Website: lowes
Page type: customer-info-address
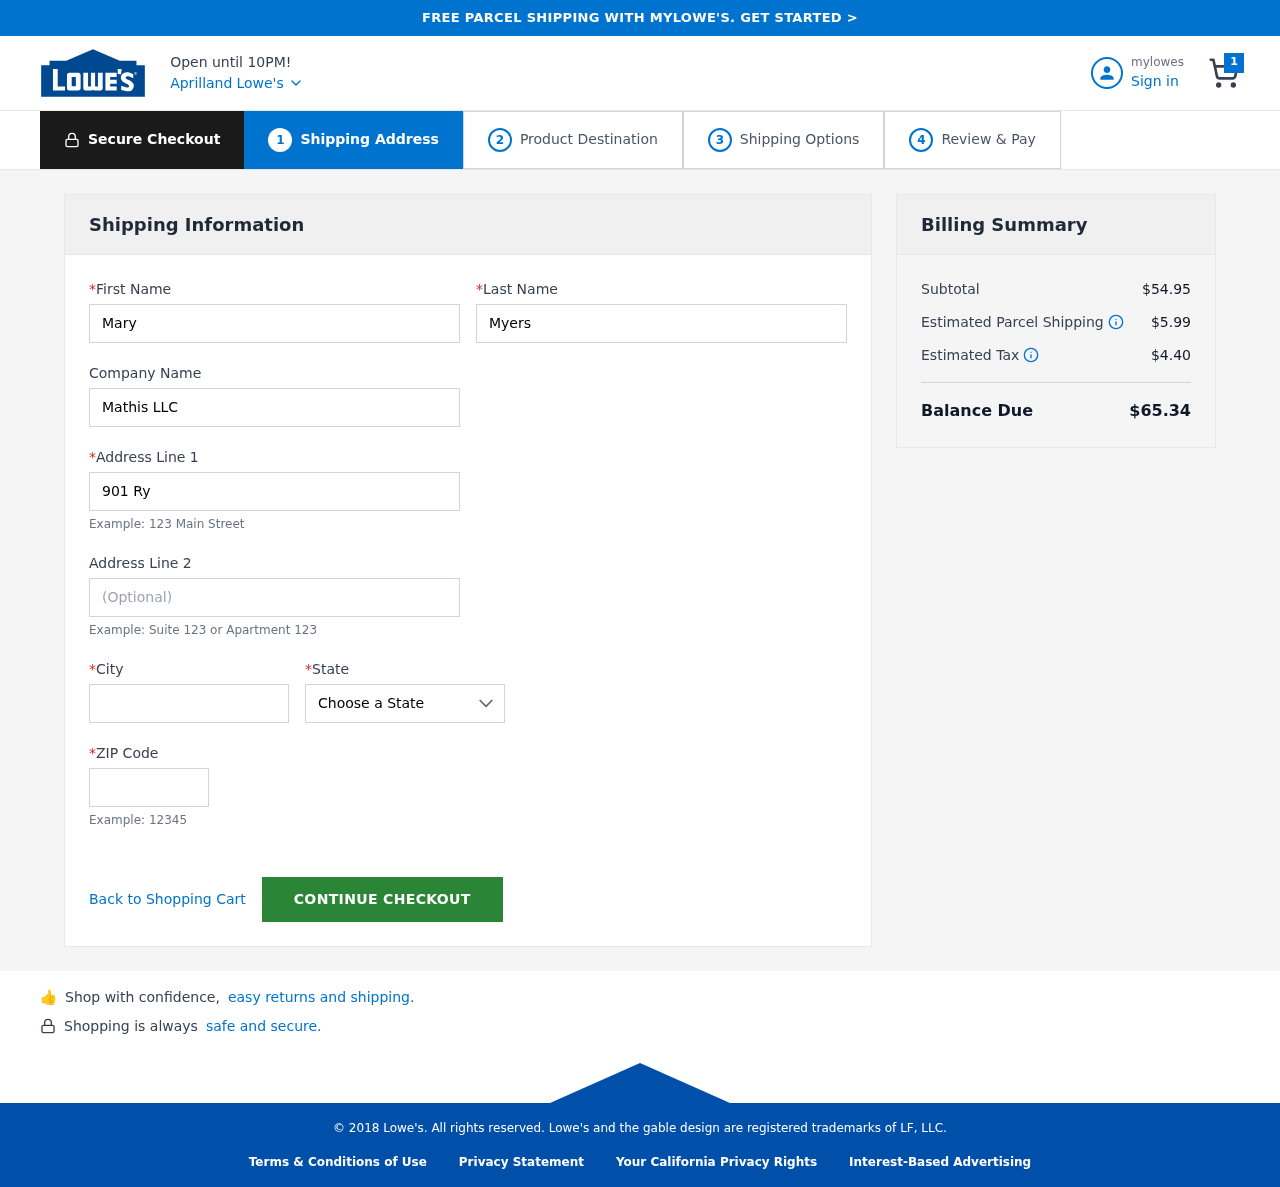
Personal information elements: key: PII_CITY
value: Aprilland
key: PII_COMPANY
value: Mathis LLC
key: PII_FIRSTNAME
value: Mary
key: PII_LASTNAME
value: Myers
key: PII_POSTCODE
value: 13254
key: PII_STATE
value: MP
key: PII_STREET
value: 901 Ryan Path
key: PII_STREET2
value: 957 Edward Spur
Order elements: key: ORDER_NUM_ITEMS
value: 1
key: ORDER_SUBTOTAL
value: $54.95
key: ORDER_SHIPPING_COST
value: $5.99
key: ORDER_TAX
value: $4.40
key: ORDER_TOTAL
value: $65.34